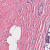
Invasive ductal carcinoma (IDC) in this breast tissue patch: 0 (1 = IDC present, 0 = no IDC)